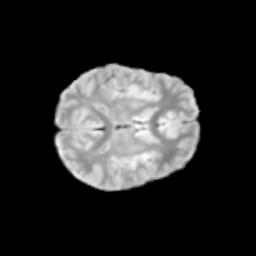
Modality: T2w
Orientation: axial
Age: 10
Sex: male
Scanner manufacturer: siemens
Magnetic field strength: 3 T
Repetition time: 3.8 s
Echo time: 0.07 s